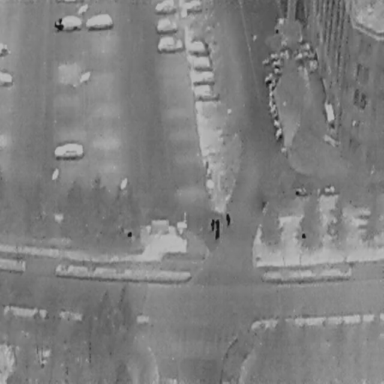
There are four People in the infrared image.